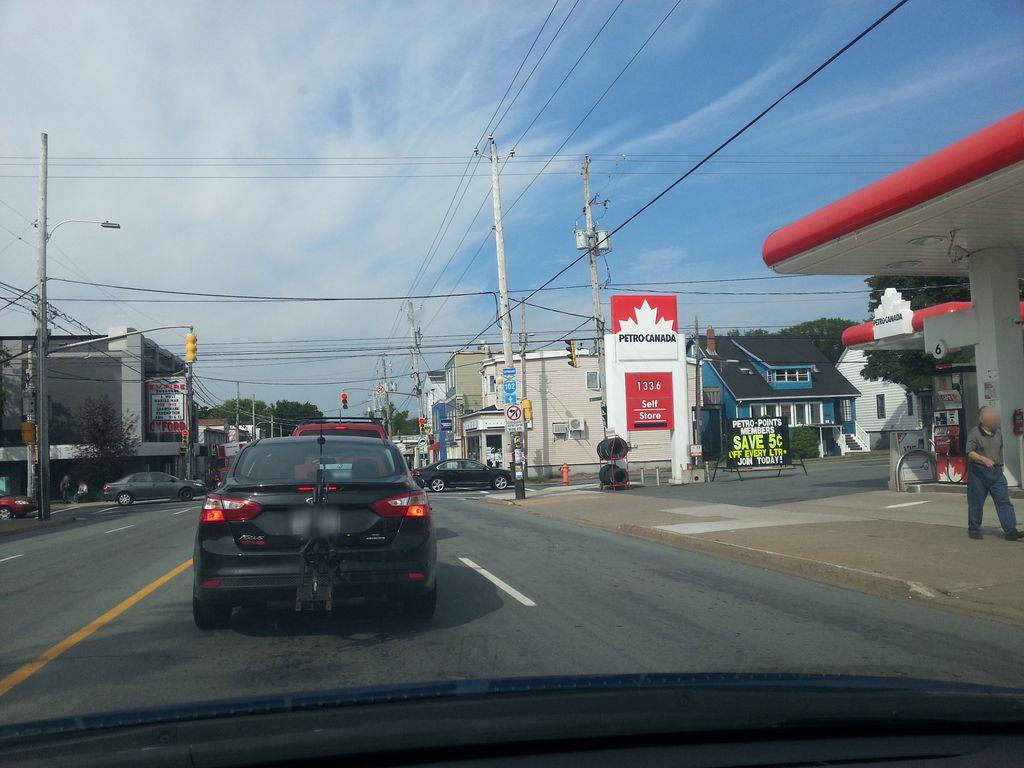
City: halifax